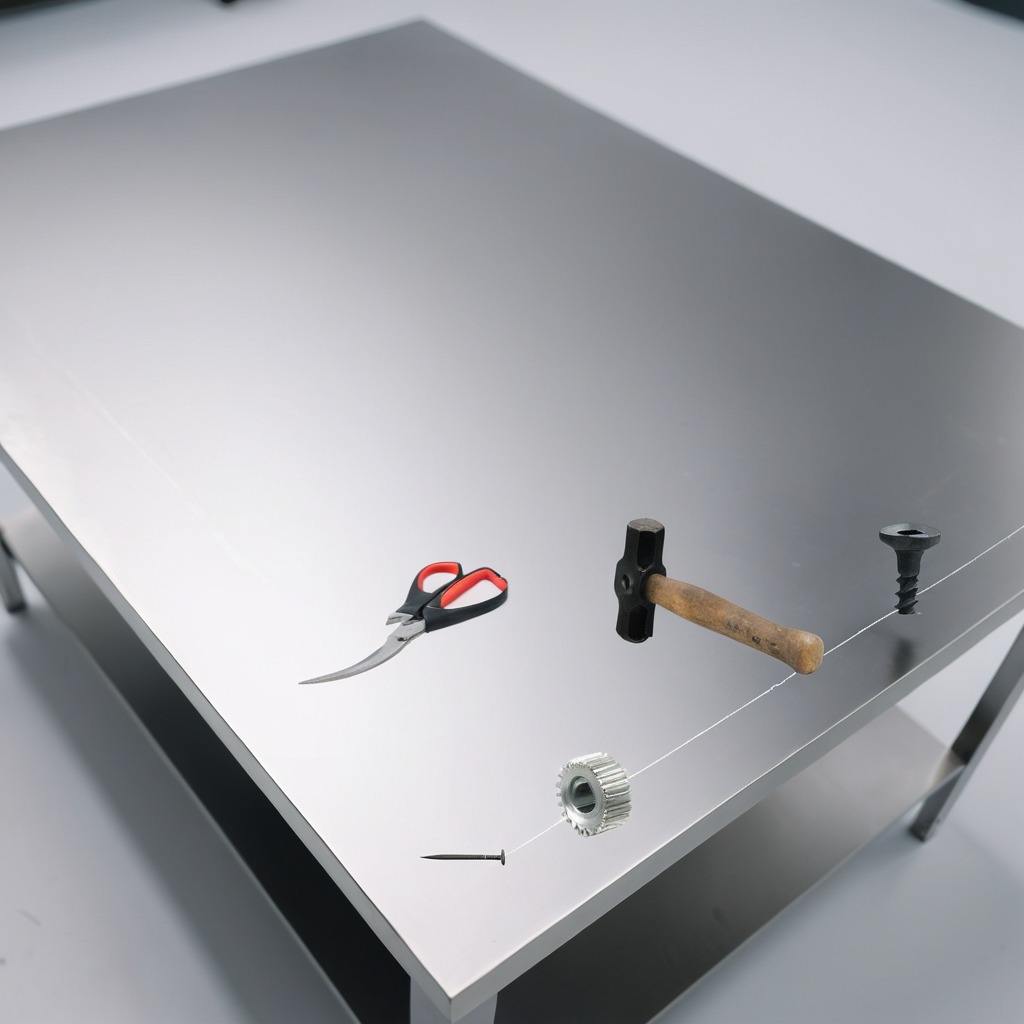
A steel gear with teeth, a metal machine screw, an iron nail, a hammer, and a pair of scissors are lying on a stainless steel table in a high-end prototyping lab.